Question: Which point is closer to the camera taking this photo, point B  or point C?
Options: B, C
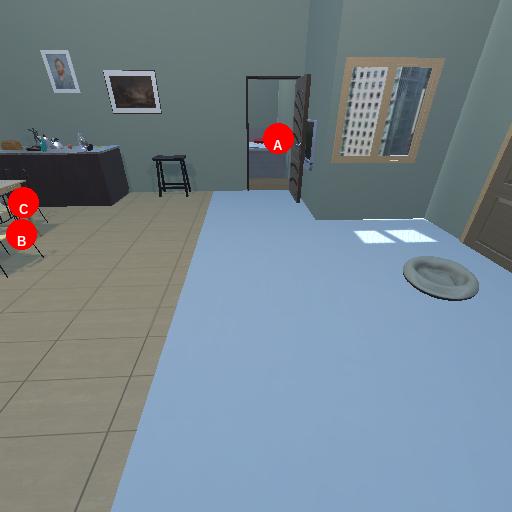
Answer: B